Interaction volume radius: 10 \u00c5
Interaction volume height: 25 \u00c5
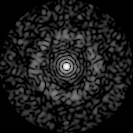
Disorder parameter: 0.8407